Interaction volume radius: 5 \u00c5
Interaction volume height: 15 \u00c5
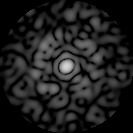
Disorder parameter: 0.8145